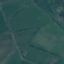
Label: Pasture